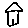
Label: house